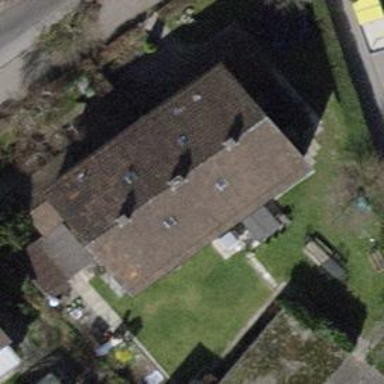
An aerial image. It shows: Detached building with flat roof.